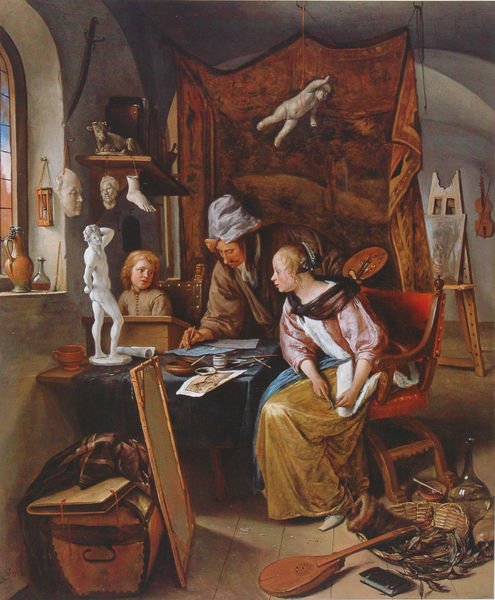
Titel: Die Zeichenstunde
Künstler: Jan Steen
Standort: Malibu
Institution: J. Paul Getty Museum
Schlagwörter: akt, blau, dunkel, fuß, gemälde, gott, hand, kopf, mann, schatten, weiß, frauen, gelb, landschaft, menschen, mädchen, ocker, sitzen, braun, bunt, fenster, frau, glas, grau, haar, hell, holz, hut, kleid, köpfe, licht, marmor, mund, nase, orange, raum, schwarz, skizze, stuhl, tisch, zeichnung, zimmer, blick, haus, rot, schal, tier, tuch, beige, rock, teppich, alt, flasche, jacke, kappe, mütze, regal, wand, augen, bluse, gesicht, kleidung, mensch, rahmen, bild, blicken, hände, innenraum, instrument, möbel, niederlande, porträt, schauen, spiegel, tischbein, tischdecke, vorhang, öl, natur, sonne, boden, auge, figur, haare, sessel, decke, familie, innen, kind, paar, personen, gitarre, musik, person, fliegen, kinder, krug, putte, putto, skulptur, statue, vase, erdig, bein, bilder, bilderrahmen, schrank, armlehne, modell, lehne, sitz, bogen, körbe, mauer, farbe, tag, kuh, dielen, haarband, figuren, büste, glanz, musikinstrument, atelier, maler, staffelei, staffellei, uhr, korb, lciht, vasen, falsistorium, bretter, plastik, junge, model, zeigen, selbstporträt, wände, griff, rothaarig, penis, nische, spitzweg, truhe, gefäß, gewölbe, hängen, lamm, schaf, antike, geflecht, knabe, maske, buch, brett, künstler, schwert, leinwand, kiste, degen, vermeer, kunst, palette, pinsel, statuette, sonnig, modelle, staunen, pult, griffe, geige, violine, karaffe, utensilien, kreuzrippen, kreuzrippengewölbe, werkstatt, werkzeug, fensterglas, zeichnen, mauern, antik, griechisch, schnurr, fensterbrett, muschel, laute, mandoline, attelier, gips, geiege, david, gefäße, ochse, turban, leier, objekt, sohn, frauz, ikone, meister, objekte, atellier, studio, lehre, bildhauer, bord, leibung, interesse, intim, stir, sanduhr, oka, bodenbretter, bücherbord, demonstrieren, emore, mandola, stoffs, toffe, vetraut, instrumentenbauer, körperteil, gege, riot, stafffelei